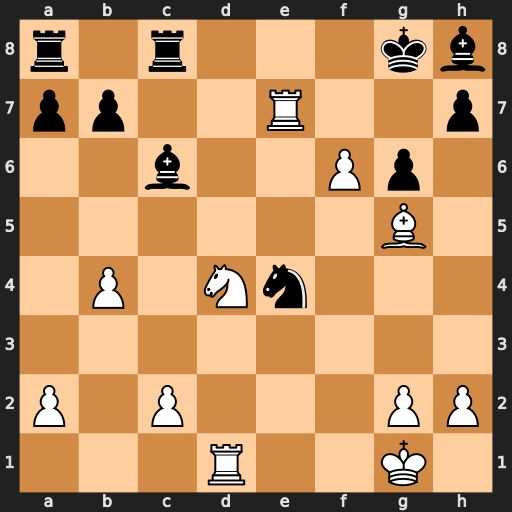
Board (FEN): r1r3kb/pp2R2p/2b2Pp1/6B1/1P1Nn3/8/P1P3PP/3R2K1
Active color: w
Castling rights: -
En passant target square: -
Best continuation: f7+ Kf8 Ne6#